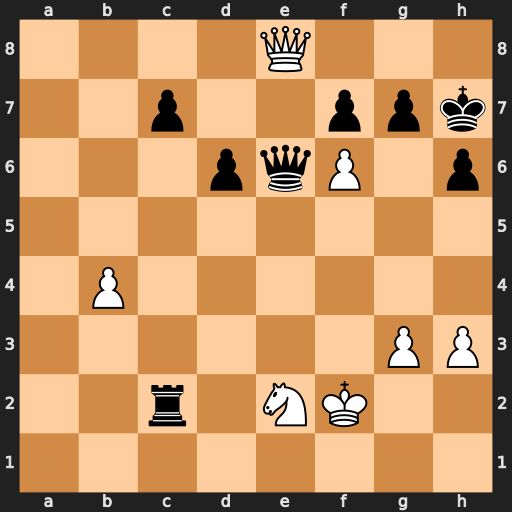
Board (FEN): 4Q3/2p2ppk/3pqP1p/8/1P6/6PP/2r1NK2/8
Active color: w
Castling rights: -
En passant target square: -
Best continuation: Qxe6 fxe6 f7